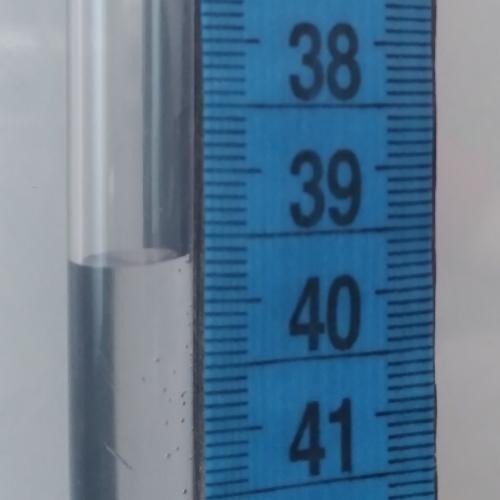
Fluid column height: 39.7 cm